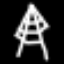
Label: The Eiffel Tower